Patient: sex F, age 65
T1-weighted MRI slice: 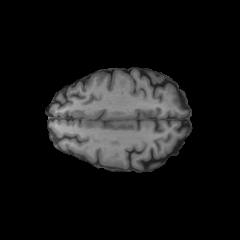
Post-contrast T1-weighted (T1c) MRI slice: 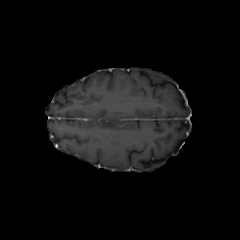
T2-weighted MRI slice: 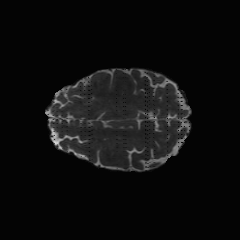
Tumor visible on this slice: yes
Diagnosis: Glioblastoma, IDH-wildtype
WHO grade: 4